Question: See attached screenshot... This text rendering is coming out very unclearly on IE9. You may wish to zoom in to full size.

The font is from Typekit and, as per the client's request (and visual necessity), needs the drop shadow underneath it. This is done with CSS3. Is this a known issue, or are there any workarounds to it?
Is this to do with ClearType etc? If so, which settings need to be changed to fix this?
Thanks for your advice! Here's what the CSS on the text looks like:
'''
font-family: "proxima-nova", "Helvetica Neue", Helvetica, Arial, sans-serif;
font-weight: 700;
color: rgba(255, 255, 255, 0.5);
text-shadow: 0px 5px 10px #000;
display: inline;
margin-right: 30px;
font-size: 30px;
cursor: pointer;
'''
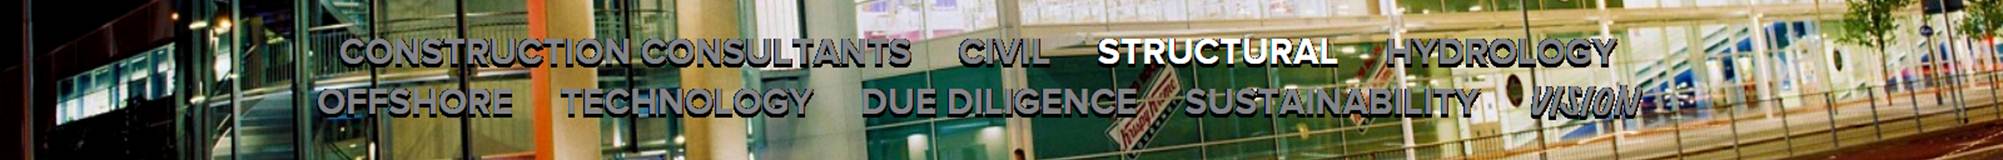
Answer: I'm not 100% sure what your issue here is, but I do know that 'text-shadow' isn't supported by default IE9. The text will appear perfectly white in <URL> using your example code in IE9. Unless you're using some shiv to get 'text-shadow' to work, you can use a DirectX filter - 'DXImageTransform.Microsoft.Shadow' - to apply the shadow in IE9:
'''
filter: progid:DXImageTransform.Microsoft.Shadow(color=#000000,direction=45);
'''
Do note, however, that this will not be as dark as the 'text-shadow' you have currently applied.
If this issue is to do with the font not displaying in IE9 (it looks like Arial to me), then please see <URL>